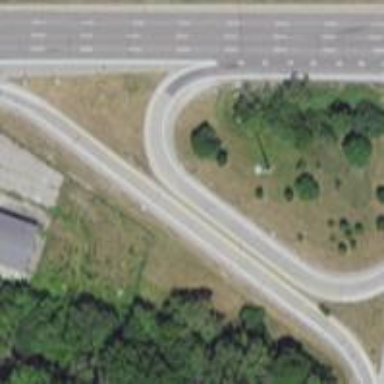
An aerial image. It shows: Trunk link highway.